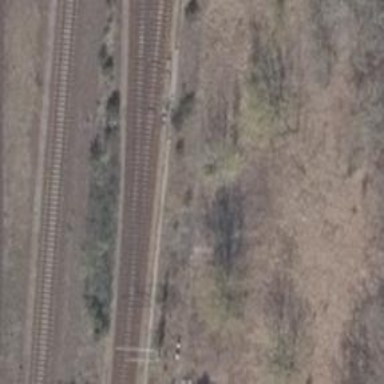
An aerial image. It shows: Railway signal.